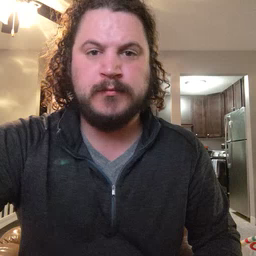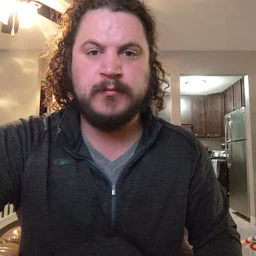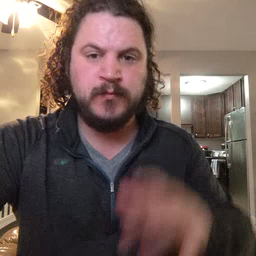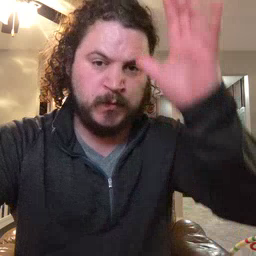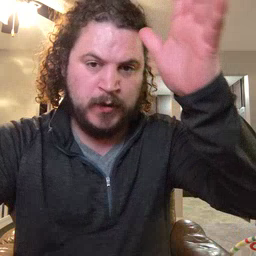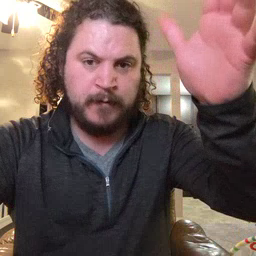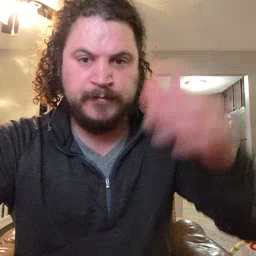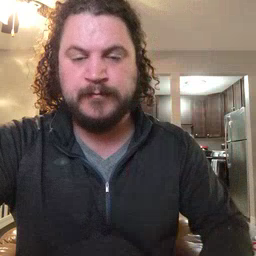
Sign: grandpa